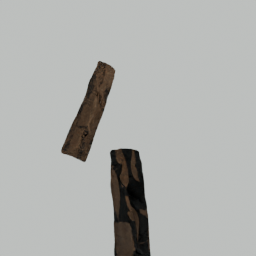
Label: nature